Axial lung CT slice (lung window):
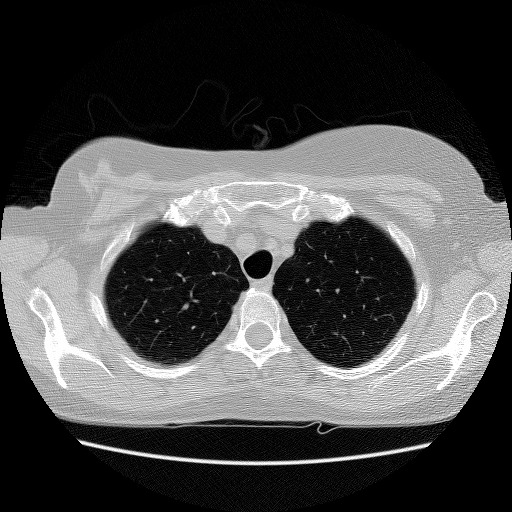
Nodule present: no